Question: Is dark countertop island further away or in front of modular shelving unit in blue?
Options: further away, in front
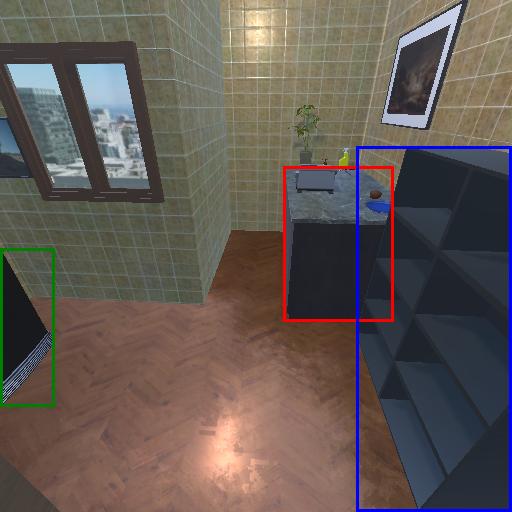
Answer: further away